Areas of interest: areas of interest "Logistics and Express Delivery"
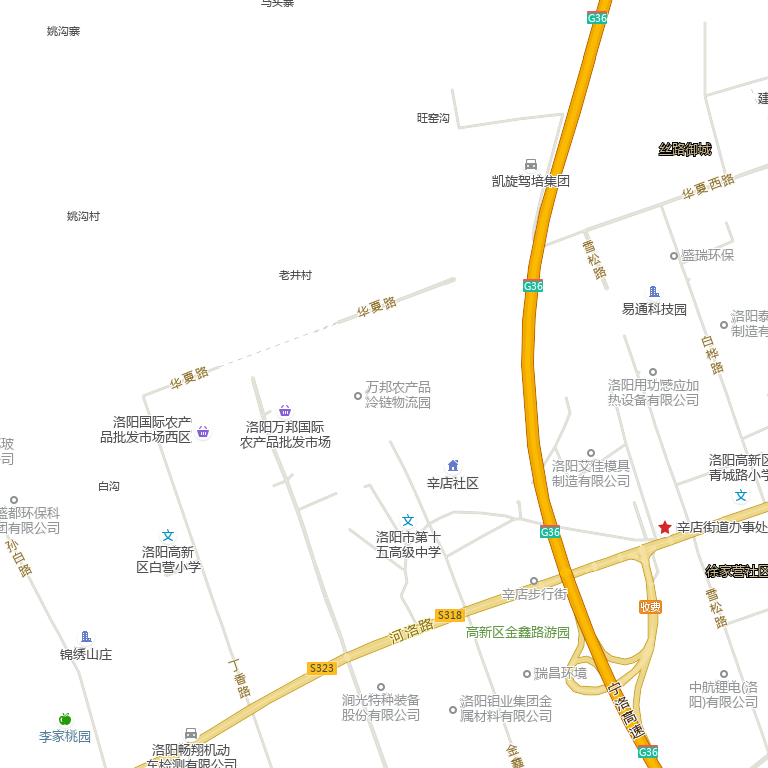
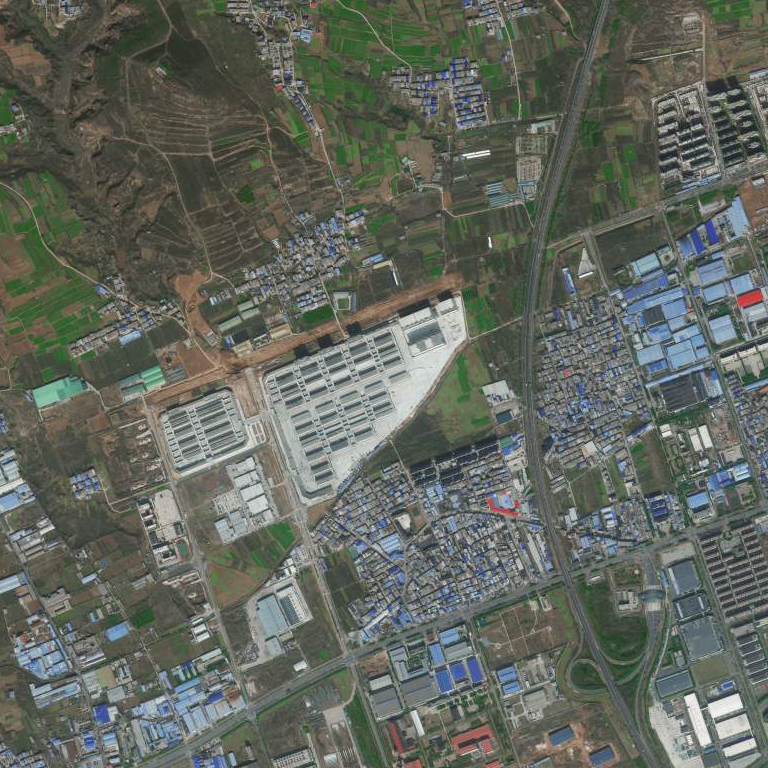